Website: slack
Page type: newsletter-management
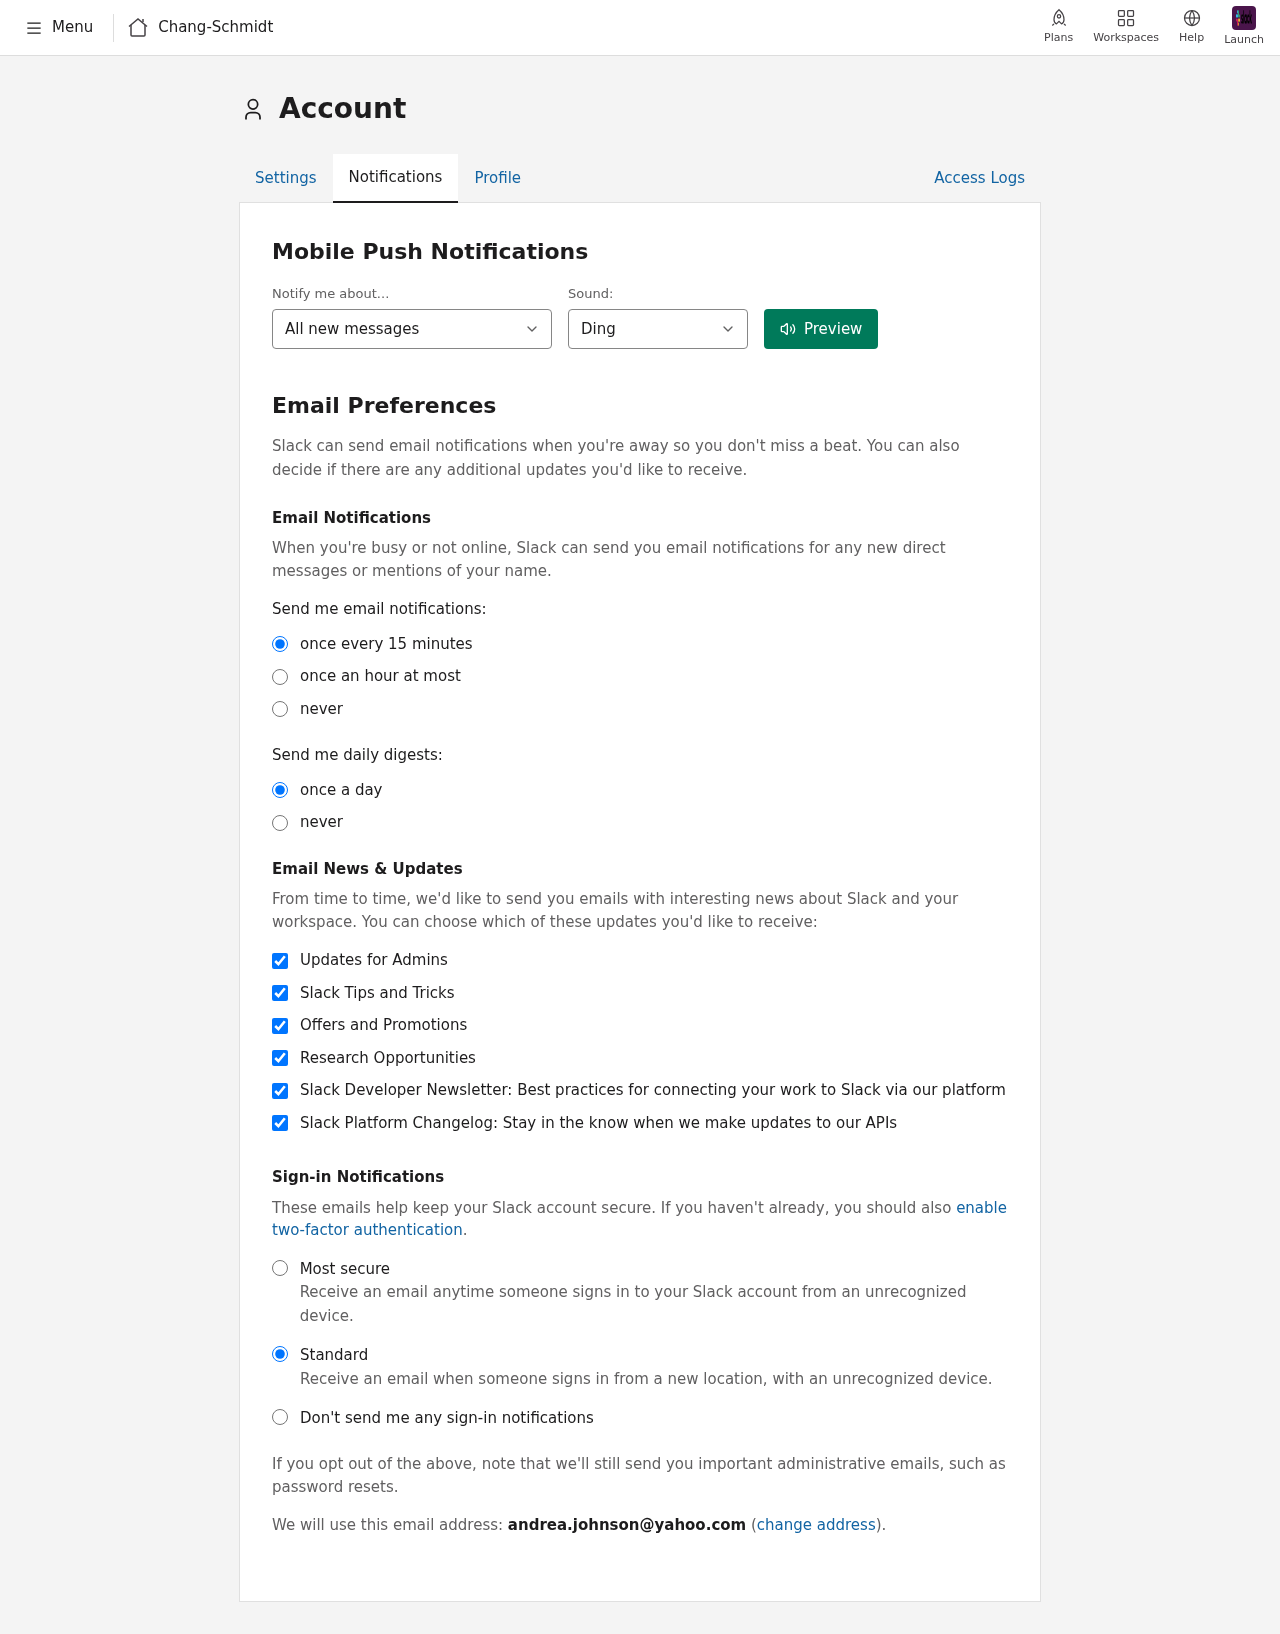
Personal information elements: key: PII_COMPANY
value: Chang-Schmidt
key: PII_EMAIL
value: andrea.johnson@yahoo.com